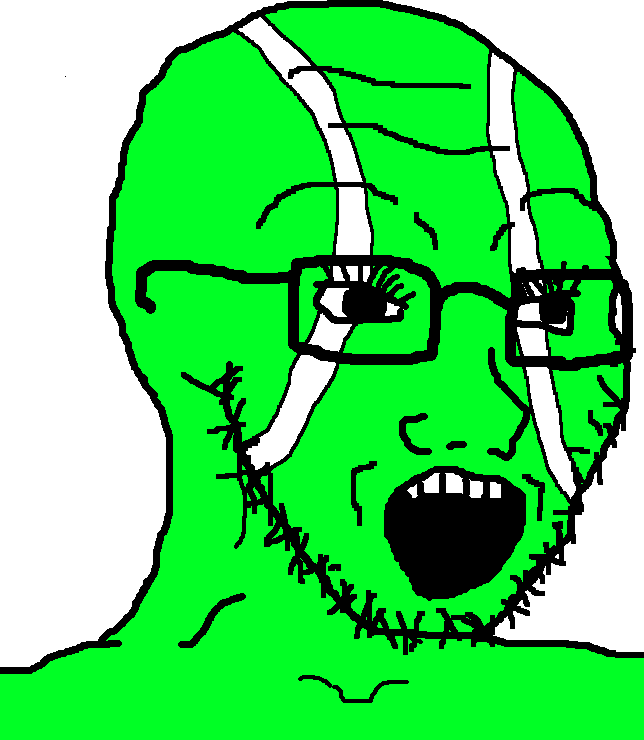
Label: 5_Soyjak